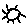
Label: sun